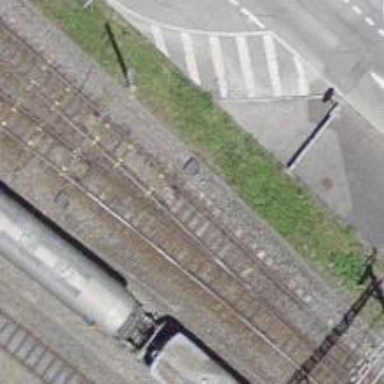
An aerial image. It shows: Railway switch.